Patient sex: M
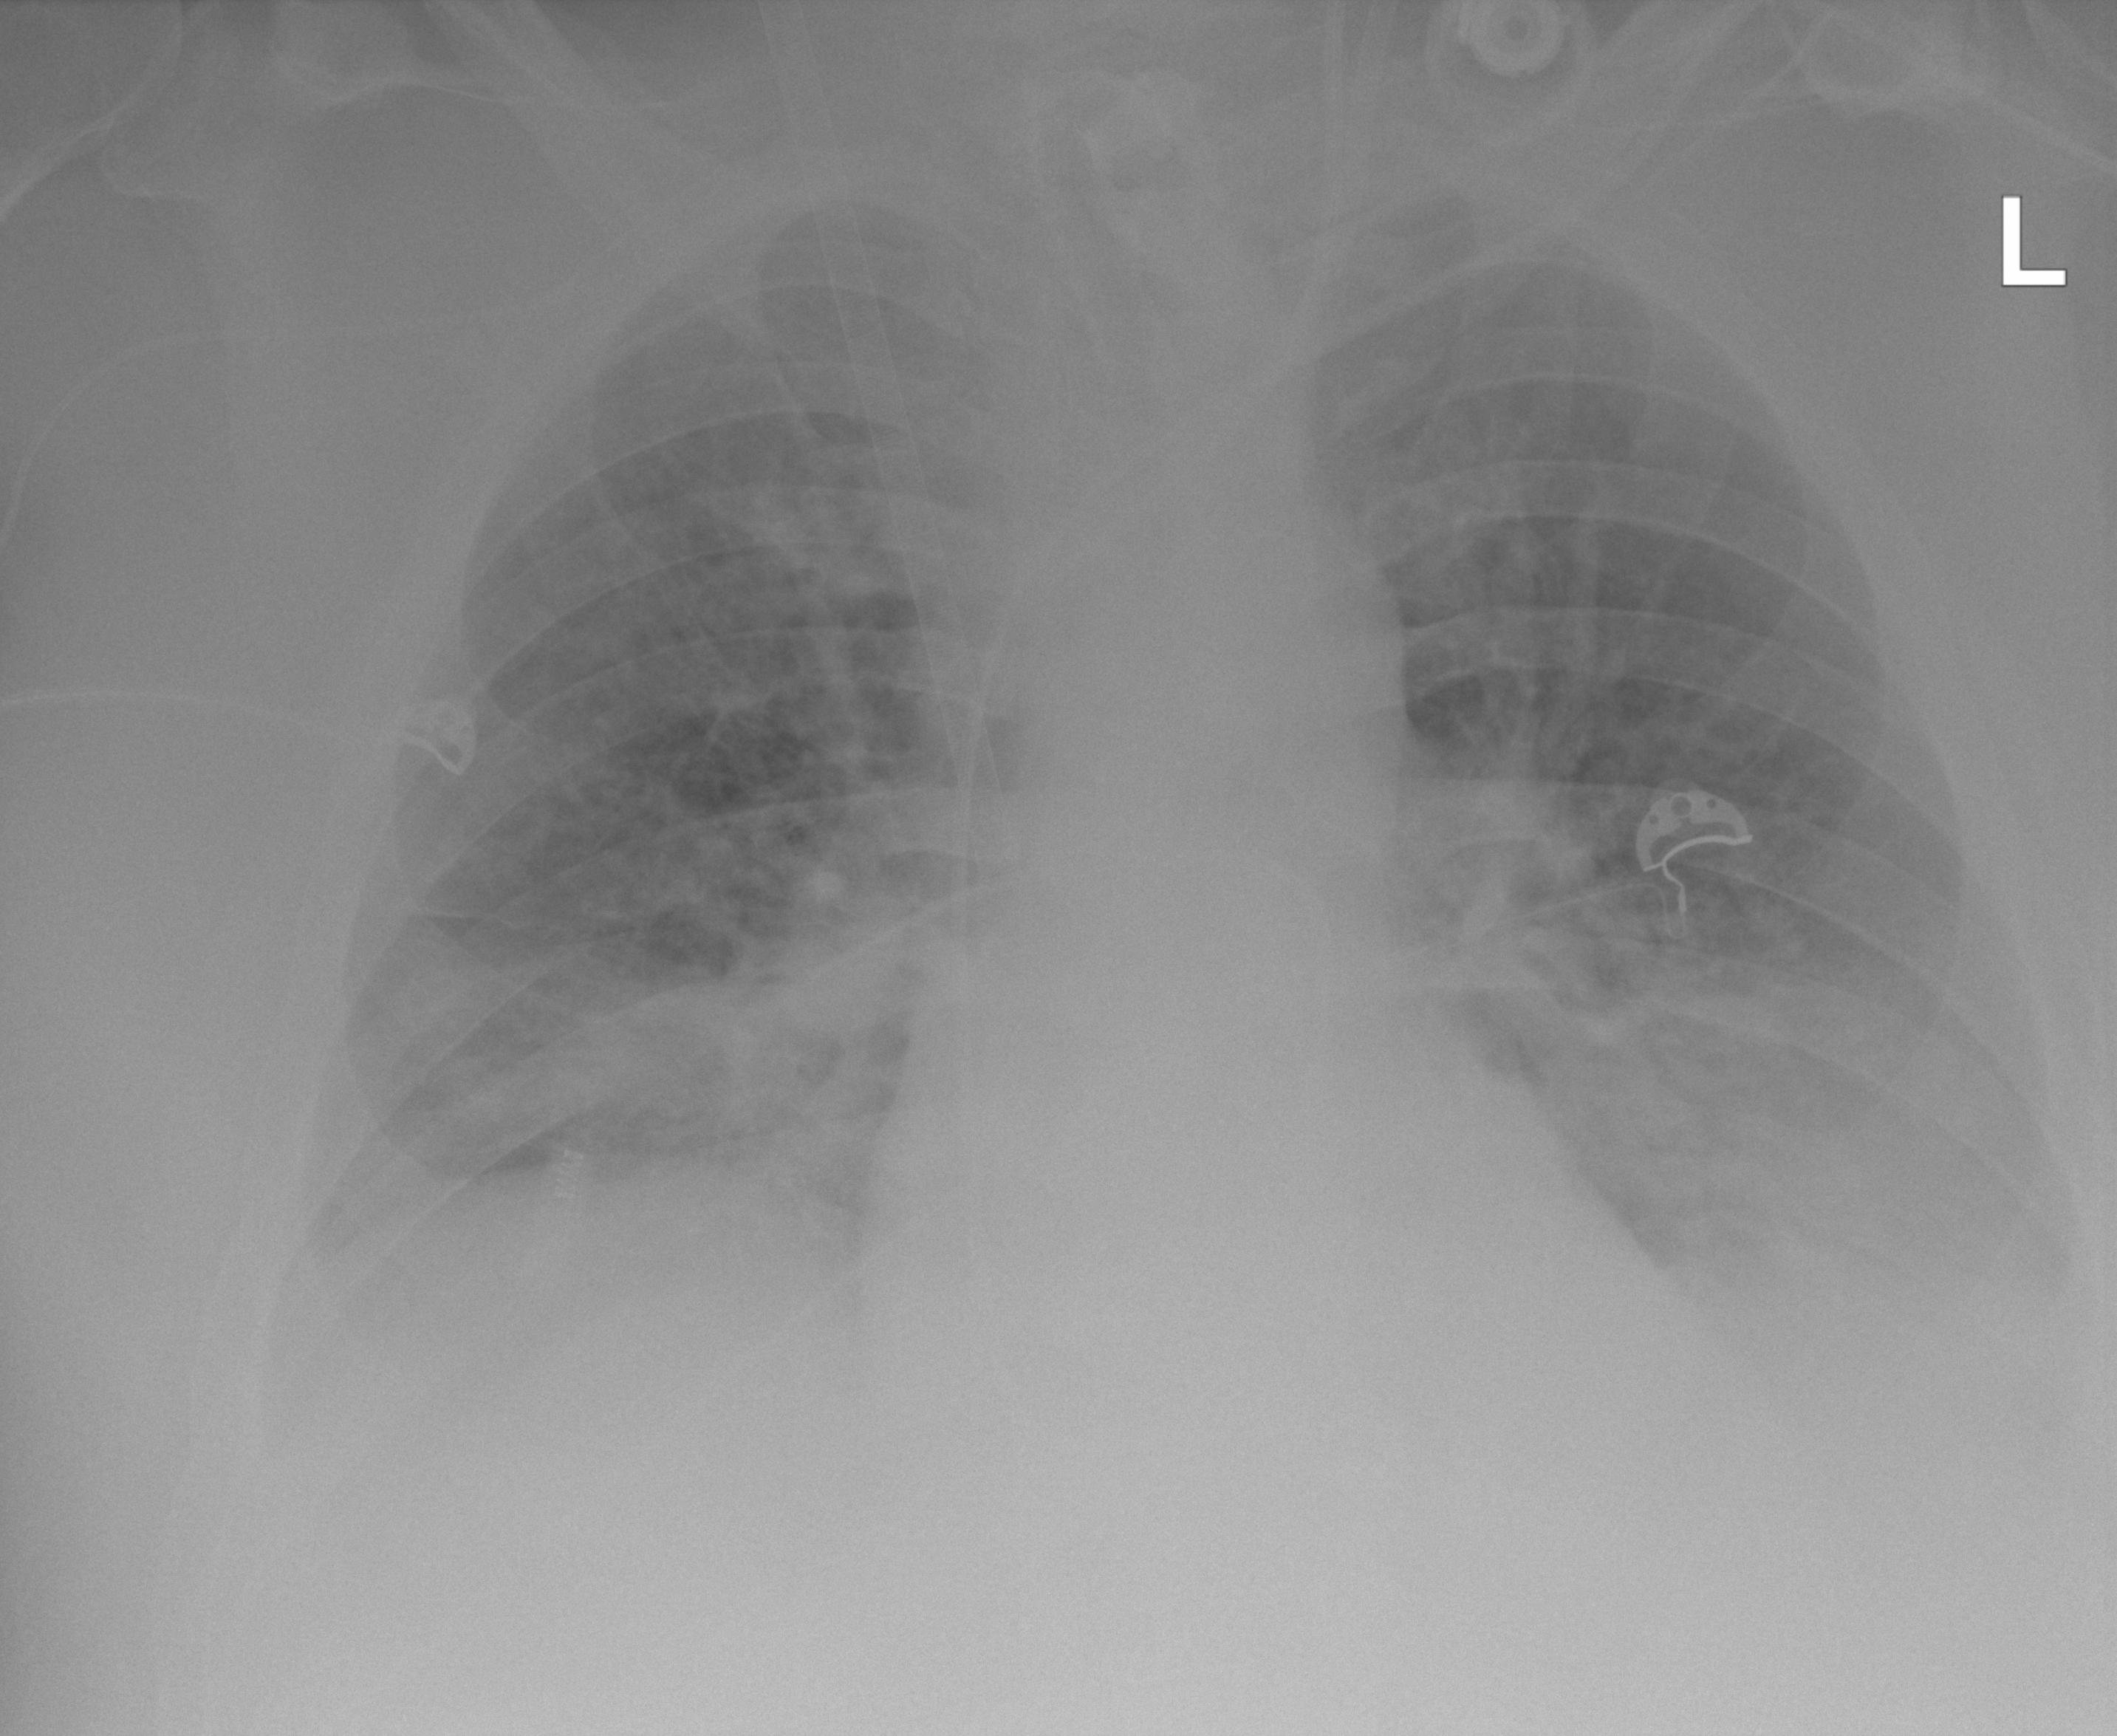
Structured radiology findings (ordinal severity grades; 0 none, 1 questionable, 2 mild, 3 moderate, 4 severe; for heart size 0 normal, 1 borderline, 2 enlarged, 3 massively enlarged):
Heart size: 1
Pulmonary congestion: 2
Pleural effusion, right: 2
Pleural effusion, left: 2
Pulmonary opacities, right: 2
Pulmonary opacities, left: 2
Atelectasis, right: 2
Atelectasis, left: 2